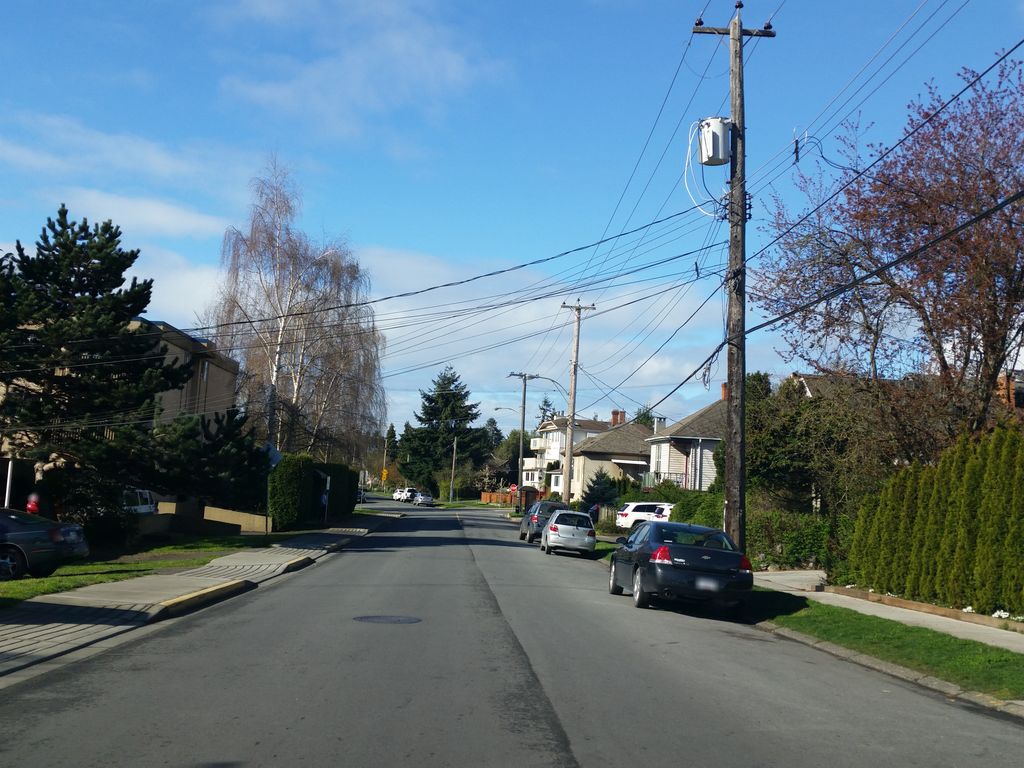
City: victoria